Question: Recently I had to create database with around 300,000 rows in order to do some basic testing. I had to "manually" create tables Customer, Product and Supplier - they contain around 3,000 rows.
And now I'm stuck on filling Order and OrderItem tables correctly based on the data in those 3 tables.
So my question is, how can I generate over 200,000 rows in Order and OrderItem using only SQL queries and respecting constraints?
I know how to manually add (row by row) but that would take weeks. The worst thing is that I'm stuck on this for couple of days and can't move forward without it.
I'm genuinely sorry for asking this dummy question but I would really appericiate any help, thank you in advance!
This is E-R diagram of my database :

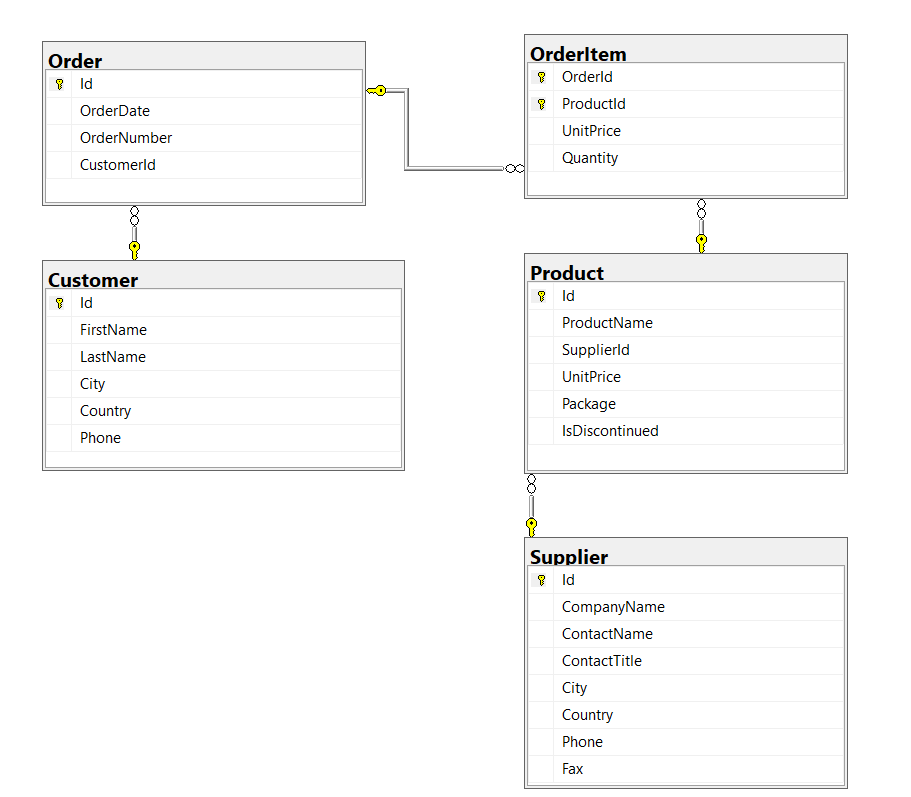
Answer: Assuming the customer & products table contains items.
You can try somehting like this:
'''
-- Generage 1 year of dates
DECLARE @StartDate date = '2020-01-01';
DECLARE @CutoffDate date = DATEADD(DAY, -1, DATEADD(YEAR, 1, @StartDate));
;WITH seq(n) AS
(
SELECT 0 UNION ALL SELECT n + 1 FROM seq
WHERE n < DATEDIFF(DAY, @StartDate, @CutoffDate)
)
SELECT DATEADD(Day,n, GetDate()) Date
INTO #Dates
FROM seq
ORDER BY n
OPTION (MAXRECURSION 0);
-- Generates an Order for each customer for each date
INSERT INTO <URL>
SELECT c.Id
, d.Date
, ROW_NUMBER() OVER (ORDER BY NewId())
FROM Customer c
-- Using join to filter out data, random customer on random date.
INNER JOIN #Dates d on abs(checksum(c.Id) % 2) = abs(checksum(d.Date) % 2)
-- Generate order items, for each order add 3 products with random price / quantity
INSERT INTO OrderItem(OrderId, ProductId, UnitPrice, Quantity)
SELECT x.OrderId, x.ProductId
--- , abs(checksum(NewId()) % 100) + 1 -- Random price between 1 and 100
, x.UnitPrice
, abs(checksum(NewId()) % 10) + 1 -- Random quantity between 1 and 10
FROM (
SELECT o.Id OrderId, p.Id ProductId,p.UnitPrice ROW_NUMBER() oVER (PARTITION BY o.Id ORDER BY NewId()) n
FROM [Order] o, Product P
) x
WHERE x.N <= 3 -- Max 3 products per order
'''
you can run the bottom query multiple times, to add more order items to an order. (possibility to add duplicate products with different prices)